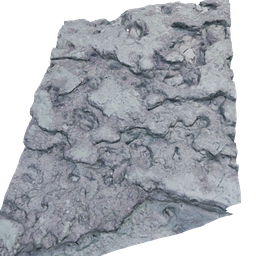
Label: nature